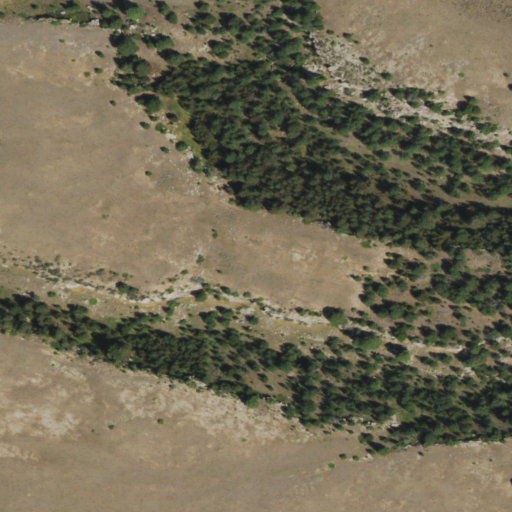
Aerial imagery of cape in Wyoming named The V containing shrub and evergreen forest